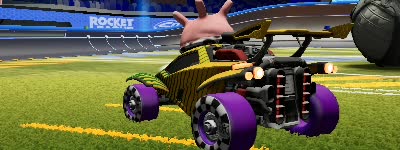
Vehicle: octane